Question: I am creating a generic helper class that will help prioritise requests made to an API whilst restricting parallelisation at which they occur.
Consider the key method of the application below;
'''
public IQueuedTaskHandle<TResponse> InvokeRequest<TResponse>(Func<TClient, Task<TResponse>> invocation, QueuedClientPriority priority, CancellationToken ct) where TResponse : IServiceResponse
{
var cts = CancellationTokenSource.CreateLinkedTokenSource(ct);
_logger.Debug("Queueing task.");
var taskToQueue = Task.Factory.StartNew(async () =>
{
_logger.Debug("Starting request {0}", Task.CurrentId);
return await invocation(_client);
}, cts.Token, TaskCreationOptions.None, _schedulers[priority]).Unwrap();
taskToQueue.ContinueWith(task => _logger.Debug("Finished task {0}", task.Id), cts.Token);
return new EcosystemQueuedTaskHandle<TResponse>(cts, priority, taskToQueue);
}
'''
Without going into too many details, I want to invoke tasks returned by 'Task<TResponse>> invocation' when their turn in the queue arises. I am using a collection of queues constructed using <URL> indexed by a unique enumeration;
'''
_queuedTaskScheduler = new QueuedTaskScheduler(TaskScheduler.Default, 3);
_schedulers = new Dictionary<QueuedClientPriority, TaskScheduler>();
//Enumerate the priorities
foreach (var priority in Enum.GetValues(typeof(QueuedClientPriority)))
{
_schedulers.Add((QueuedClientPriority)priority, _queuedTaskScheduler.ActivateNewQueue((int)priority));
}
'''
However, with little success I can't get the tasks to execute in a limited parallelised environment, leading to 100 API requests being constructed, fired, and completed in one big batch. I can tell this using a Fiddler session;

I have read some interesting articles and SO posts (<URL> that I thought would detail how to go about this, but so far I have not been able to figure it out. From what I understand, the 'async' nature of the lambda is working in a continuation structure as designed, which is marking the generated task as complete, basically "insta-completing" it. This means that whilst the queues are working fine, runing a generated 'Task<T>' on a custom scheduler is turning out to be the problem.
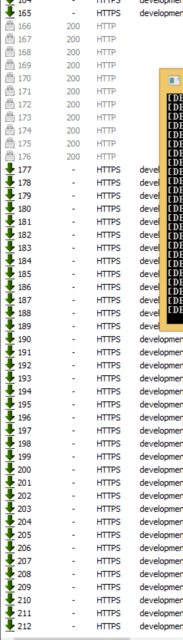
Answer: Stephen Cleary's answer explains well why you can't use 'TaskScheduler' for this purpose and how you can use 'ActionBlock' to limit the degree of parallelism. But if you want to add priorities to that, I think you'll have to do that manually. Your approach of using a 'Dictionary' of queues is reasonable, a simple implementation (with no support for cancellation or completion) of that could look something like this:
'''
class Scheduler
{
private static readonly Priority[] Priorities =
(Priority[])Enum.GetValues(typeof(Priority));
private readonly IReadOnlyDictionary<Priority, ConcurrentQueue<Func<Task>>> queues;
private readonly ActionBlock<Func<Task>> executor;
private readonly SemaphoreSlim semaphore;
public Scheduler(int degreeOfParallelism)
{
queues = Priorities.ToDictionary(
priority => priority, _ => new ConcurrentQueue<Func<Task>>());
executor = new ActionBlock<Func<Task>>(
invocation => invocation(),
new ExecutionDataflowBlockOptions
{
MaxDegreeOfParallelism = degreeOfParallelism,
BoundedCapacity = degreeOfParallelism
});
semaphore = new SemaphoreSlim(0);
Task.Run(Watch);
}
private async Task Watch()
{
while (true)
{
await semaphore.WaitAsync();
// find item with highest priority and send it for execution
foreach (var priority in Priorities.Reverse())
{
Func<Task> invocation;
if (queues[priority].TryDequeue(out invocation))
{
await executor.SendAsync(invocation);
}
}
}
}
public void Invoke(Func<Task> invocation, Priority priority)
{
queues[priority].Enqueue(invocation);
semaphore.Release(1);
}
}
'''